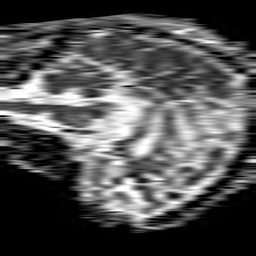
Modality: ADC
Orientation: sagittal
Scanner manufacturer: philips
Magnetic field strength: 1.5 T
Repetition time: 4.6 s
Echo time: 0.08631 s